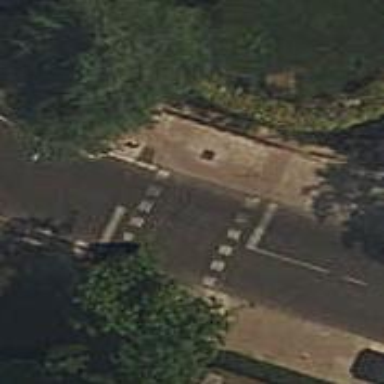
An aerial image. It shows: Road crossing with traffic signals.